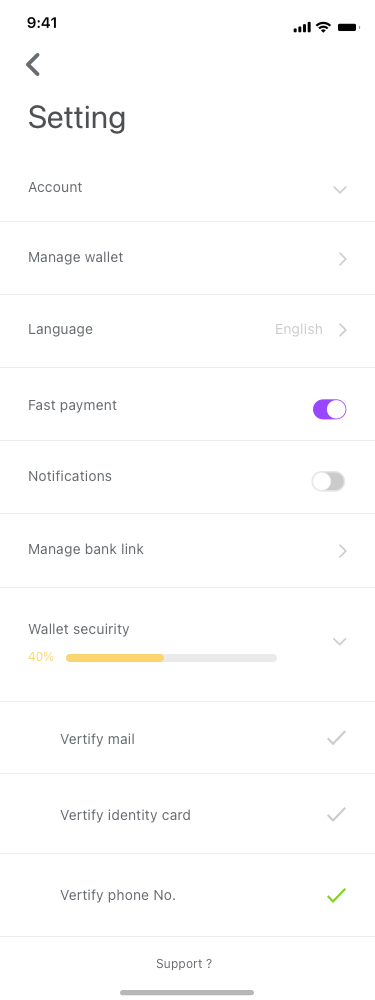
Text in this UI design:
Account
Manage wallet
Manage bank link
Language
English
Fast payment
Notifications
Wallet secuirity
Setting
40%
Vertify mail
Vertify phone No.
Vertify identity card
Support ?